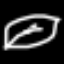
Label: leaf